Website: macys
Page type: account-selection
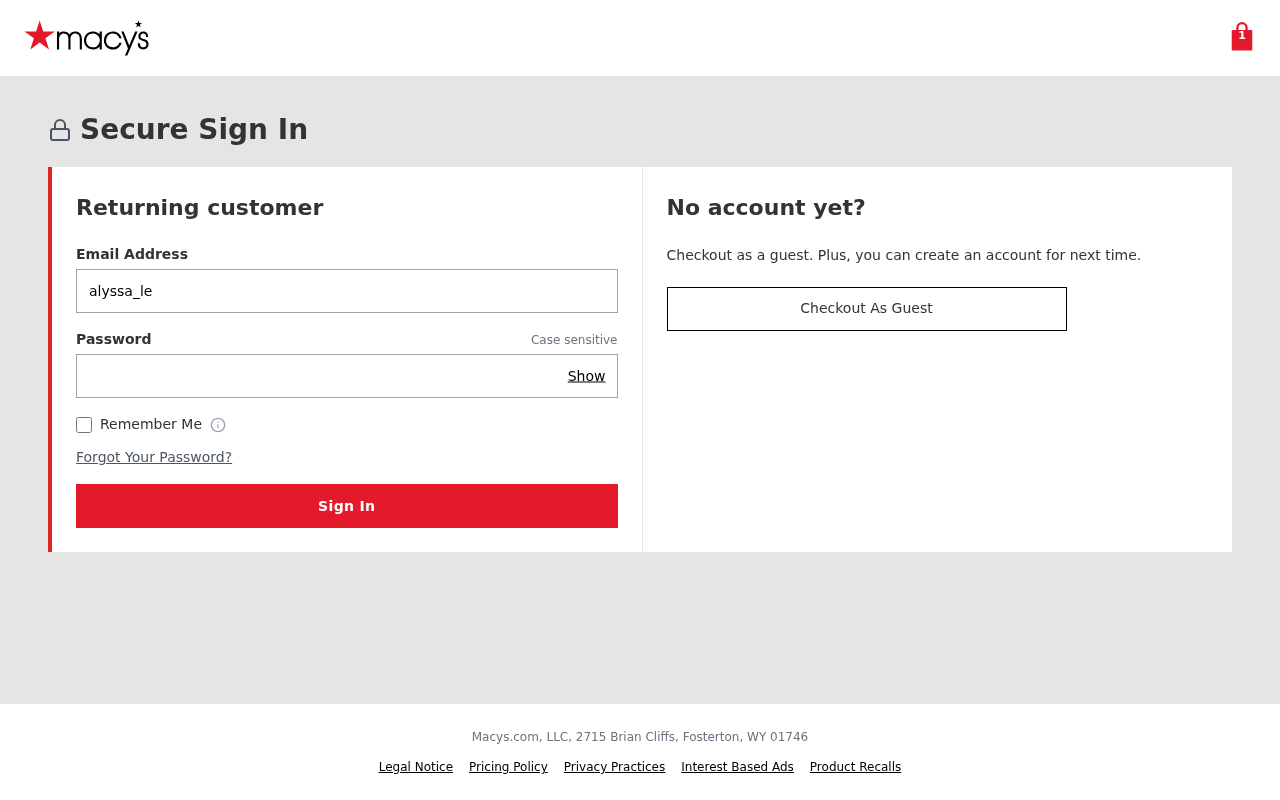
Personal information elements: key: PII_EMAIL
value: alyssa_leon@gmail.com
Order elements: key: ORDER_NUM_ITEMS
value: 1